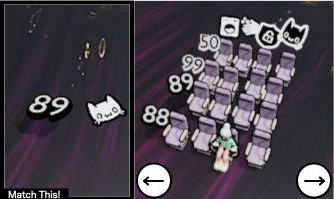
Task: seats
Answer: no